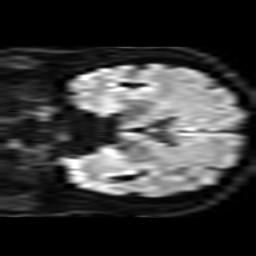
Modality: TRACE
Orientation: coronal
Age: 59
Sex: male
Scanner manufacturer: philips
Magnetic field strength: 3 T
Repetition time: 4.726 s
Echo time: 0.05992 s